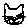
Label: cat